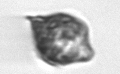
Label: Kryptoperidinium_triquetrum